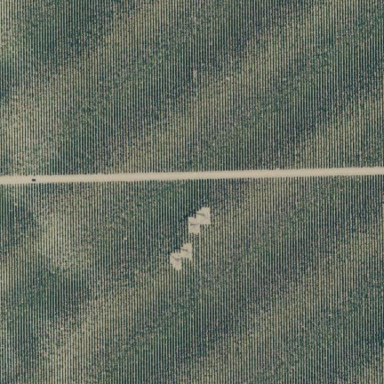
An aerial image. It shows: Almond orchard with rows of almond trees.